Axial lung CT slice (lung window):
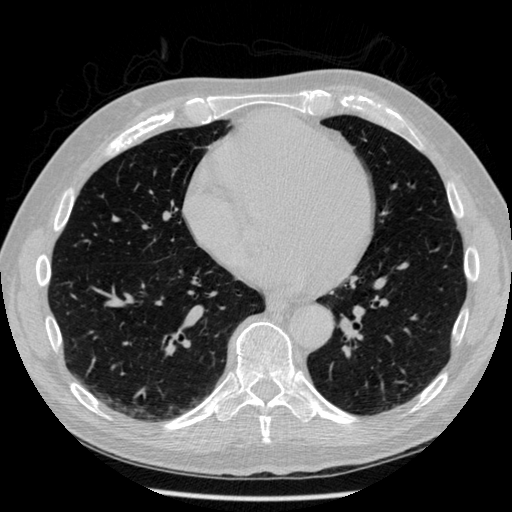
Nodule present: no